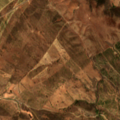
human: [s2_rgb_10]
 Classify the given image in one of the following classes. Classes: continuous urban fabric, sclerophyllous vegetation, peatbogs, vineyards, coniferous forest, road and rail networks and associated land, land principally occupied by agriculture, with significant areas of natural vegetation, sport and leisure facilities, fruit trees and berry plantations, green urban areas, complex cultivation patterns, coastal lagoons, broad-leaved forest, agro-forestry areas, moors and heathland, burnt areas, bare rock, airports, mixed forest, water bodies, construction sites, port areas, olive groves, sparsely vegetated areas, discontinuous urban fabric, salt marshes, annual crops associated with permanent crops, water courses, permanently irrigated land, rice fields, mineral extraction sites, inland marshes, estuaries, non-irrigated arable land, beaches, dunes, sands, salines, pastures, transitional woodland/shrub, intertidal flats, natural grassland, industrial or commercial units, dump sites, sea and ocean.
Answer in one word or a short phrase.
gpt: land principally occupied by agriculture, with significant areas of natural vegetation, sclerophyllous vegetation, transitional woodland/shrub